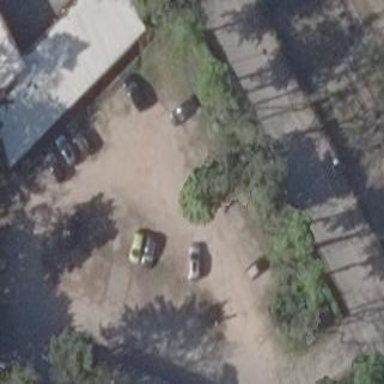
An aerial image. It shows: Parking area.